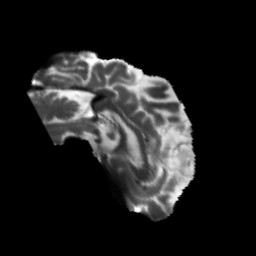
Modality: T2w
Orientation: sagittal
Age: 78
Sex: female
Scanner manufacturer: siemens
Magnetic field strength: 3 T
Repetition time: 5.47 s
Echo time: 0.0854 s